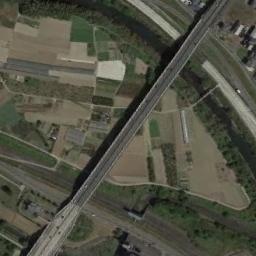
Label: bridge